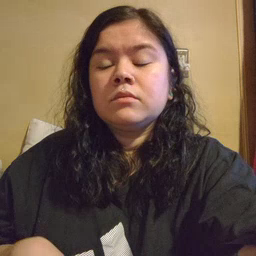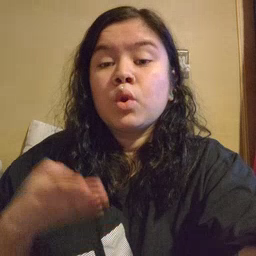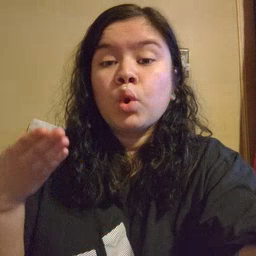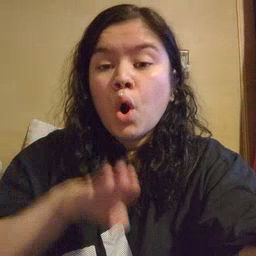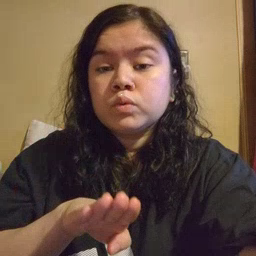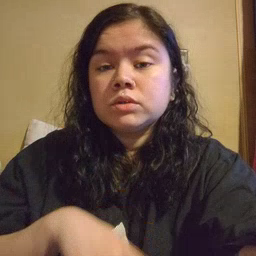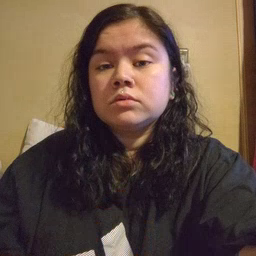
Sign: close